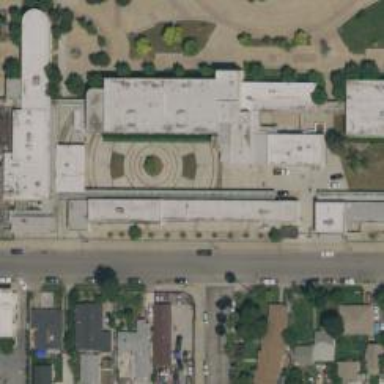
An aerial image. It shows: School building.